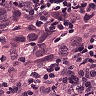
Metastatic tissue present: yes